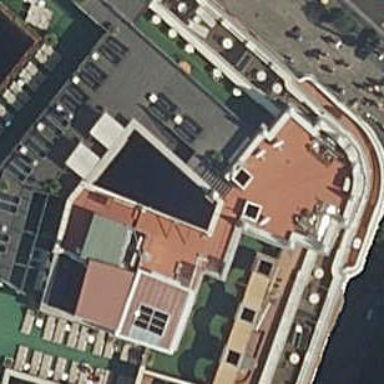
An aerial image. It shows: Part of building.